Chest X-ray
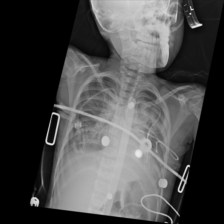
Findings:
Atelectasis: negative
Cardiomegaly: negative
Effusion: positive
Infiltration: positive
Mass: negative
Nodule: negative
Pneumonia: negative
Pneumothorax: negative
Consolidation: negative
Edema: negative
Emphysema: negative
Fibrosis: negative
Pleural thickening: negative
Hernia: negative